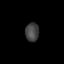
Tissue: skin
Cell type: Epithelial cells
Senescence score: 0.2804
Nuclear area (px): 246
Mean DAPI intensity: 68.098